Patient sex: M
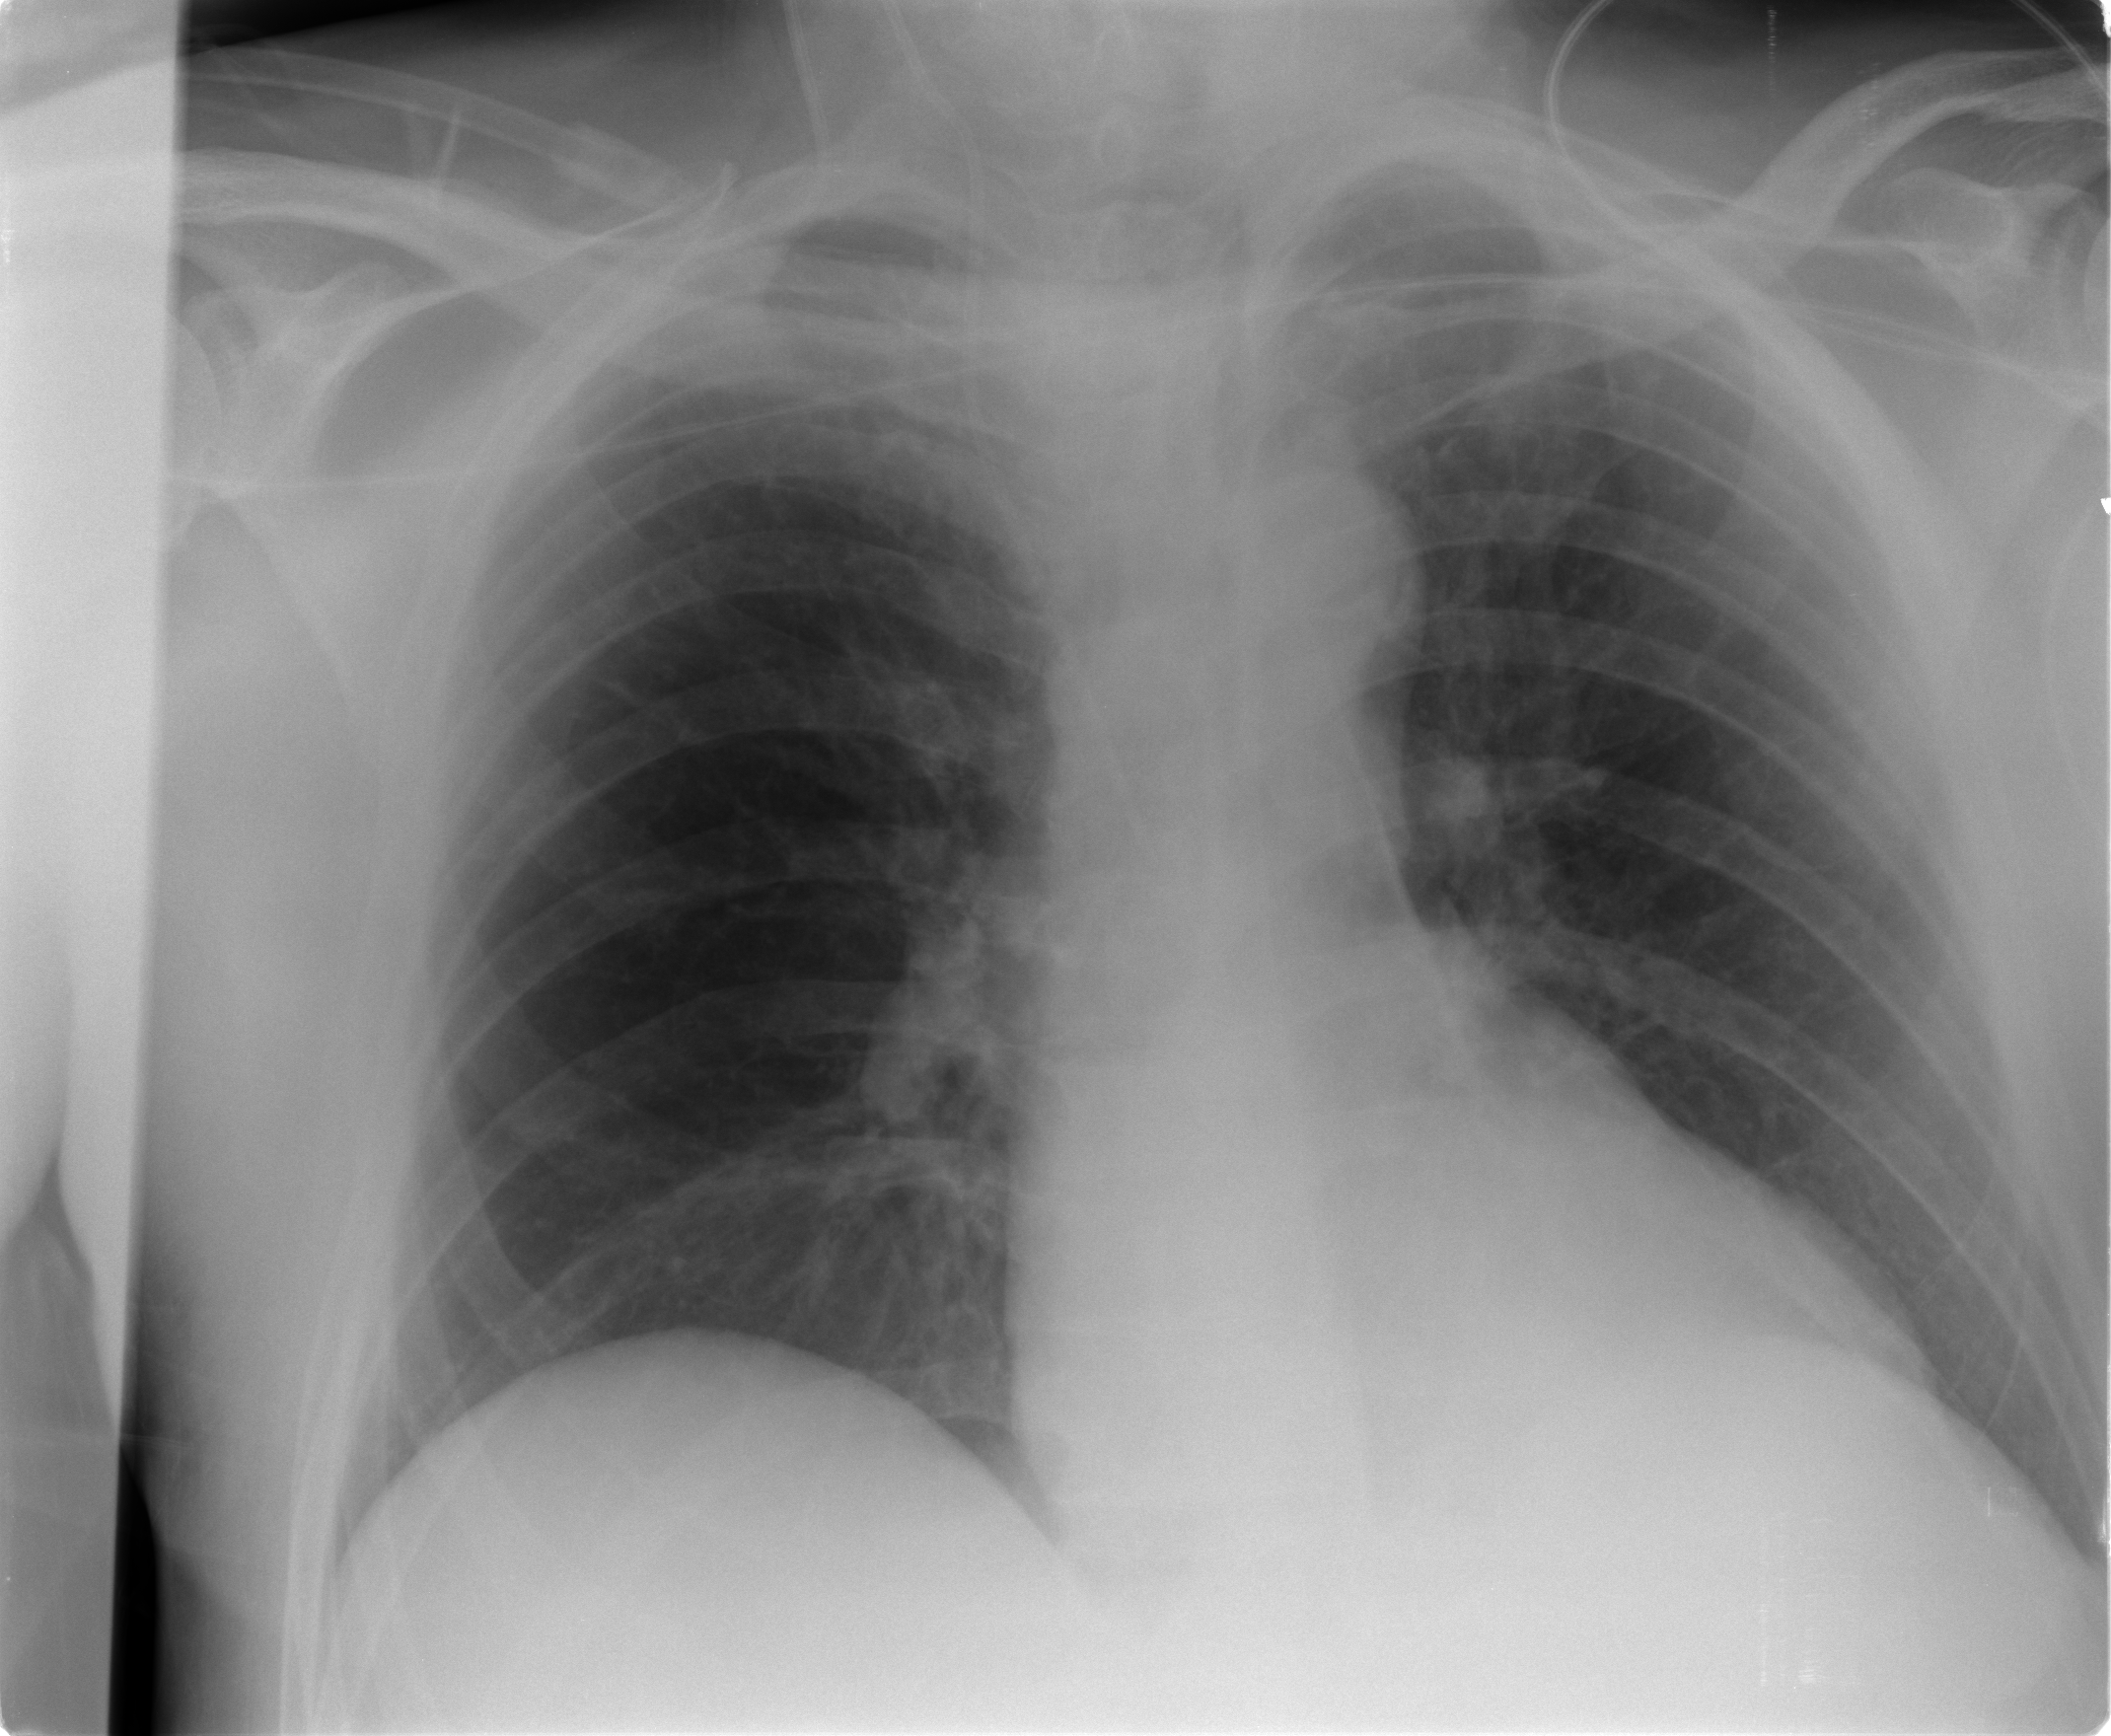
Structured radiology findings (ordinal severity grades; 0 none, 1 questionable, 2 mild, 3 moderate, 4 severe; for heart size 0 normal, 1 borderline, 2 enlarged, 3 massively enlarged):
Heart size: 0
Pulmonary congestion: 1
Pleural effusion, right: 0
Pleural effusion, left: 0
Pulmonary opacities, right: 0
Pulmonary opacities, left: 0
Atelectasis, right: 1
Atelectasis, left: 1